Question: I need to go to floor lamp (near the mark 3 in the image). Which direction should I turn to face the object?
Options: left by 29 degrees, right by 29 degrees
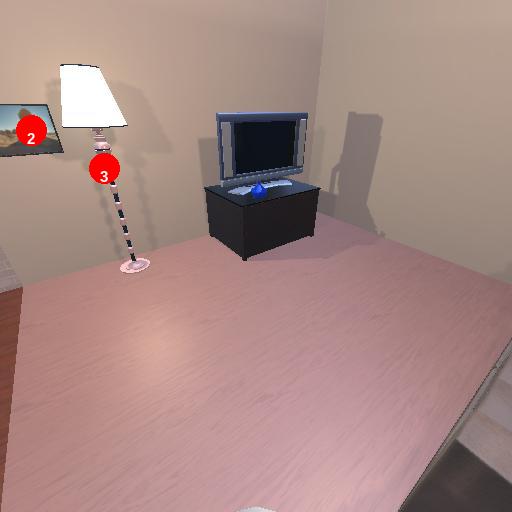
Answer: left by 29 degrees